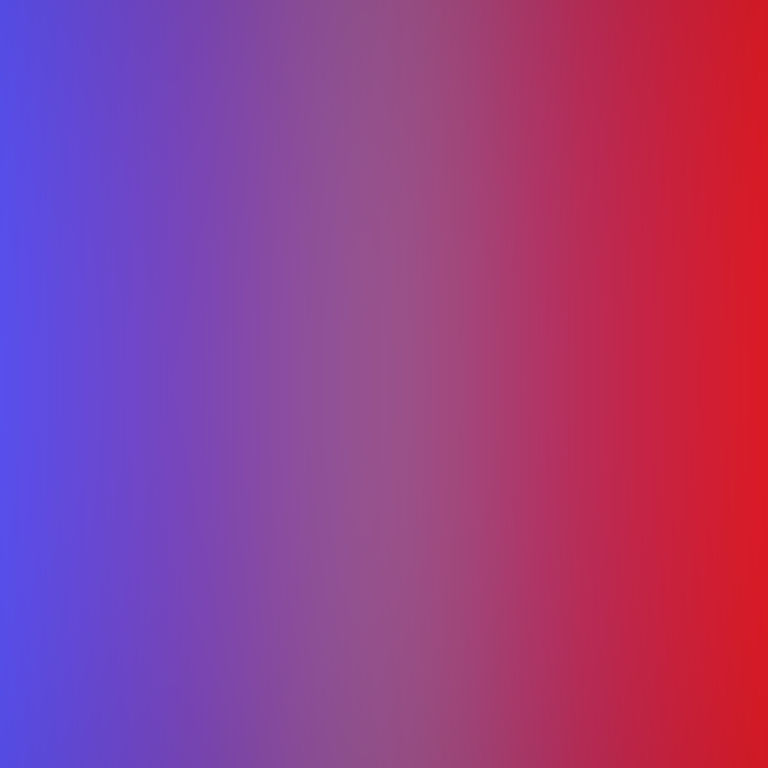
Abstract light effect, smooth gradient from deep blue to vibrant red, dynamic atmosphere, soft blend, no room, no furniture, no objects.